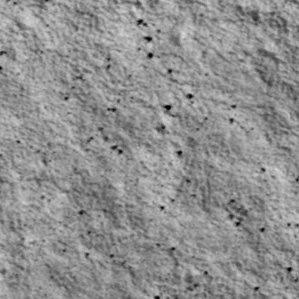
Label: non_frost